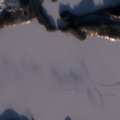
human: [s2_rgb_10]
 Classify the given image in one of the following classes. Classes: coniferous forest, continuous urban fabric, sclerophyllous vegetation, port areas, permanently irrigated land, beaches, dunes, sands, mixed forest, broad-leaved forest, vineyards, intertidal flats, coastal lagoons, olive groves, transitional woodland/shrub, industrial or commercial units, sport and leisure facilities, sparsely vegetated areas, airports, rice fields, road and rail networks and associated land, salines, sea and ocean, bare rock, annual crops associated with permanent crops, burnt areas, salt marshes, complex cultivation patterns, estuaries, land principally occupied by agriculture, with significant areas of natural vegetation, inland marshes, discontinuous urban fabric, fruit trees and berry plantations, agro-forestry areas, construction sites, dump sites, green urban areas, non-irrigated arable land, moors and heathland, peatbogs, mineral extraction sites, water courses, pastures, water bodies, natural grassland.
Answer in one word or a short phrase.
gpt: coniferous forest, transitional woodland/shrub, water bodies